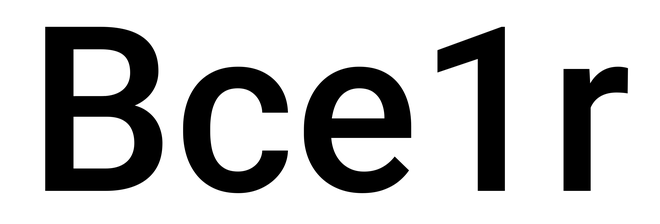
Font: Roboto_Medium